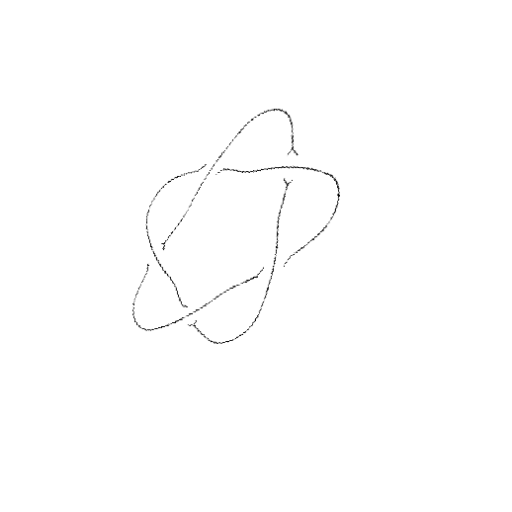
Crossing number: 5